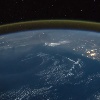
Label: water